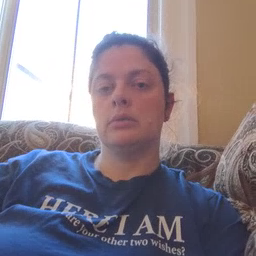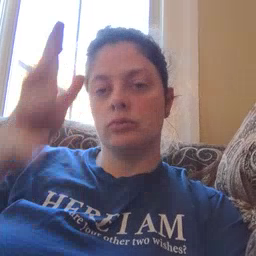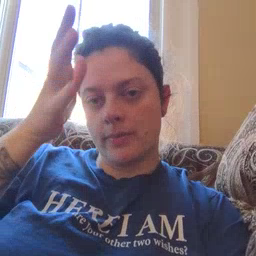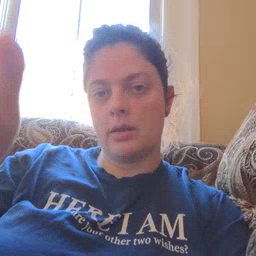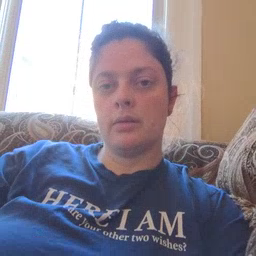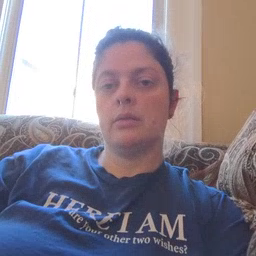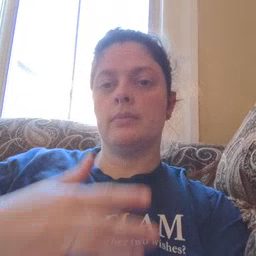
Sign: grandpa